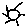
Label: sun